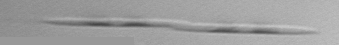
Label: Pseudo-nitzschia